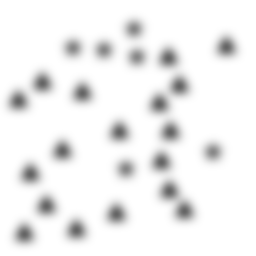
Squares: 0
Triangles: 18
Stars: 6
Total shapes: 24